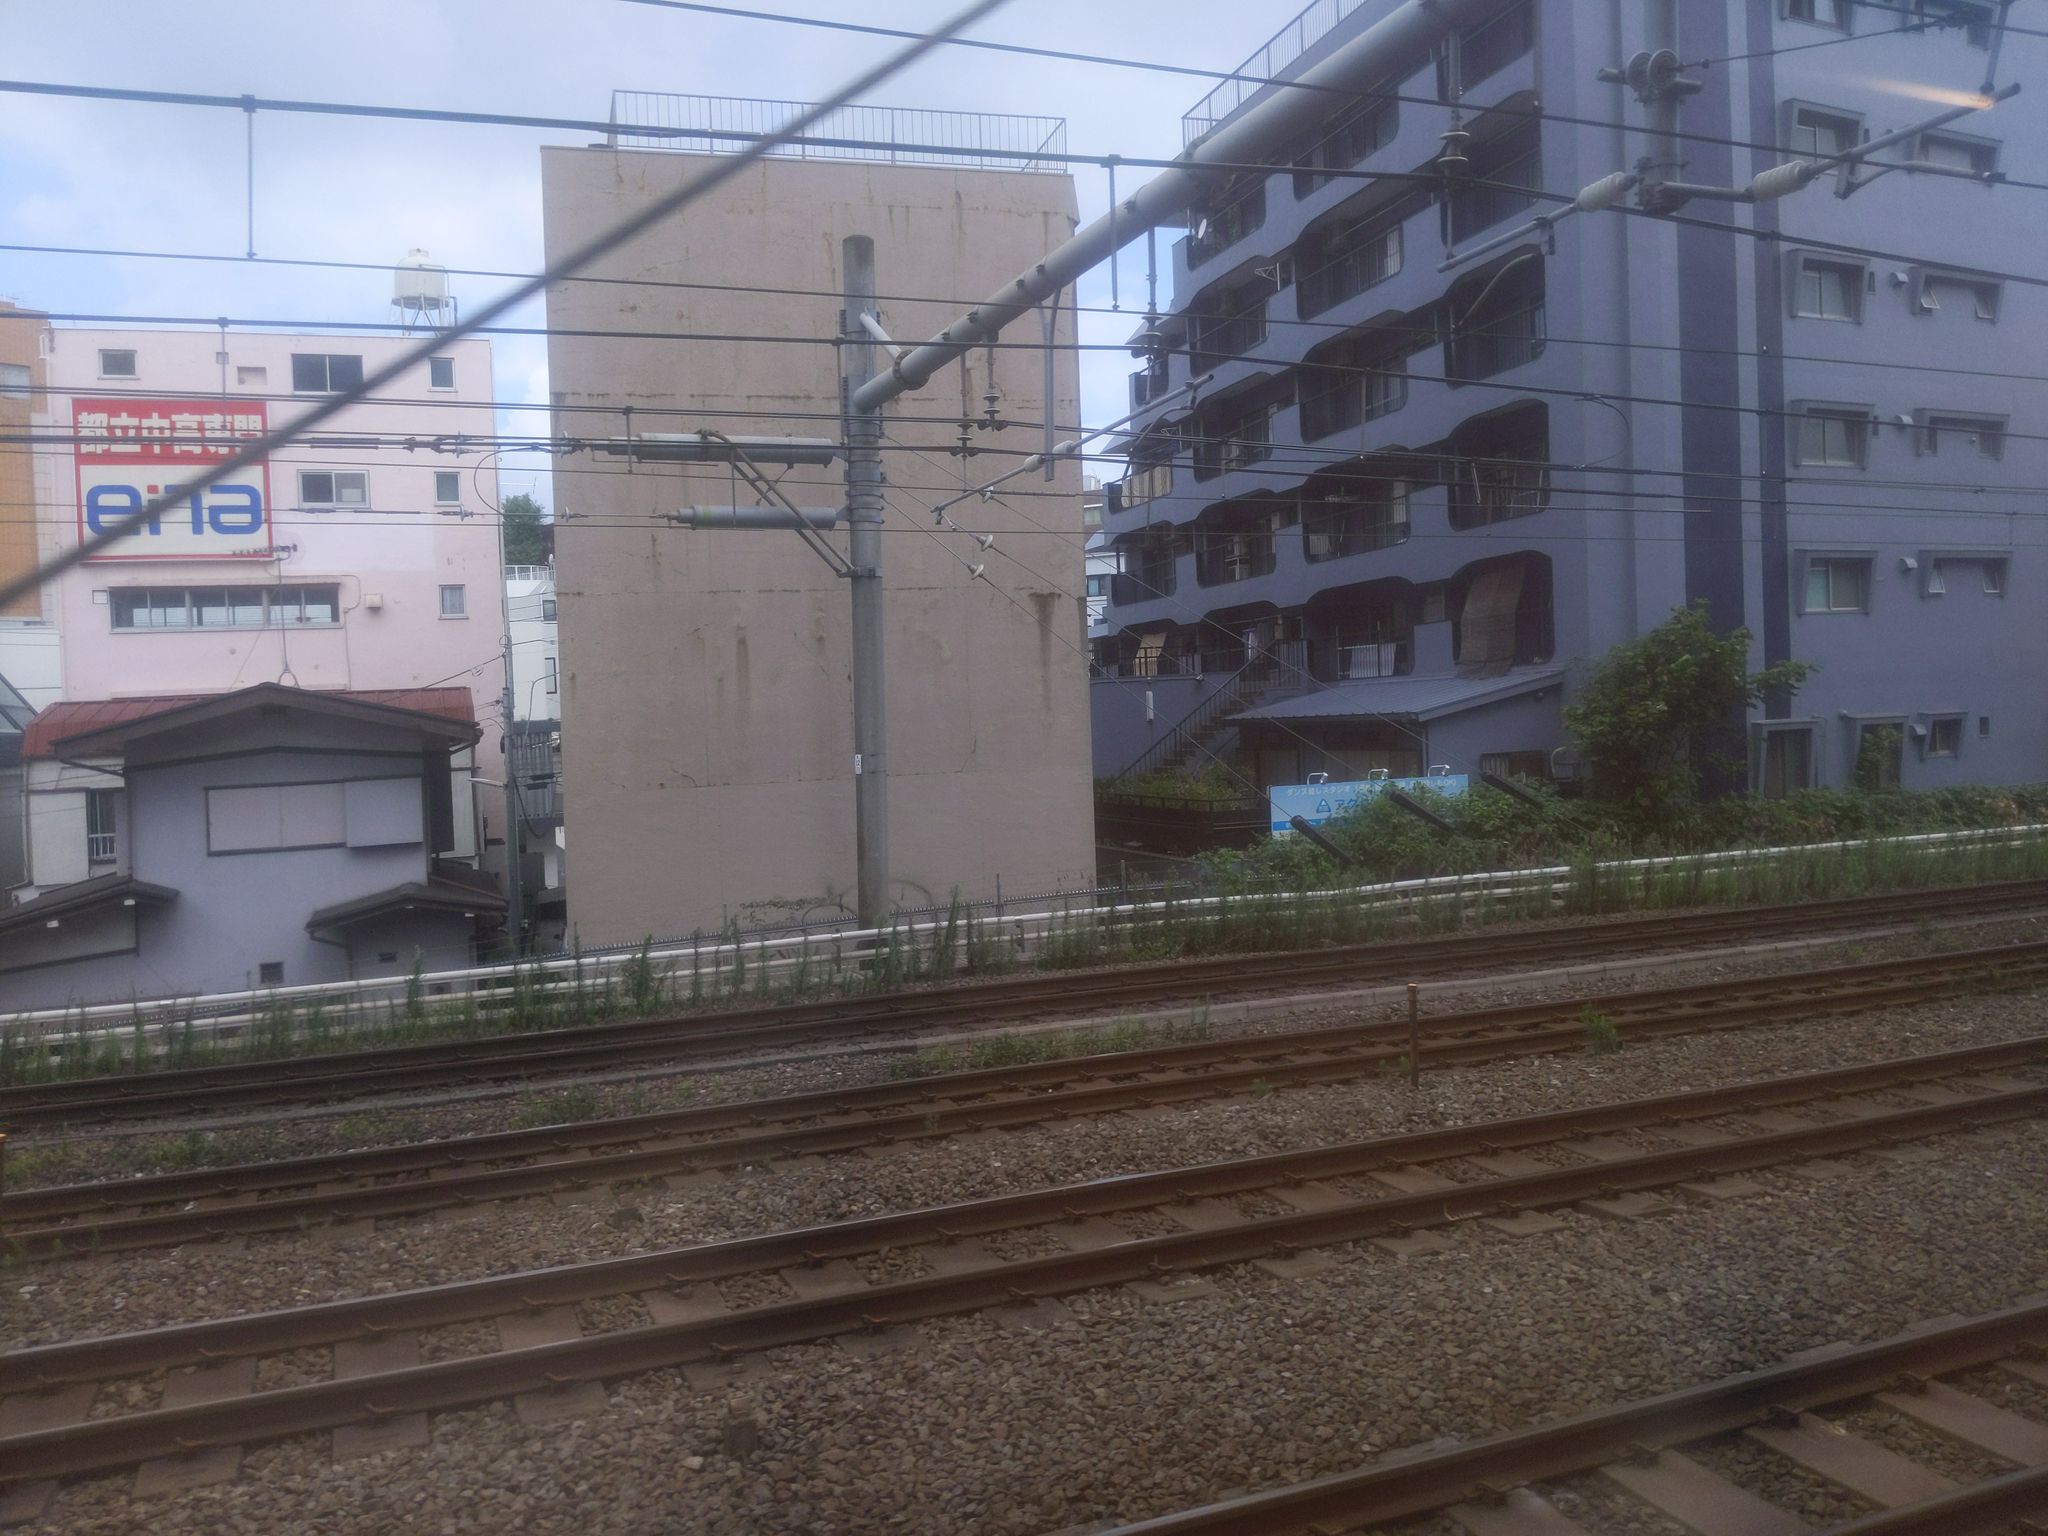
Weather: snowy
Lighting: day
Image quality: good
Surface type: railway
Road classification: unclassified, steps
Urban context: urban centre
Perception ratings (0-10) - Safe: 1.99, Lively: 4.73, Beautiful: 2.62, Boring: 7.06, Depressing: 6.11, Wealthy: 3.74